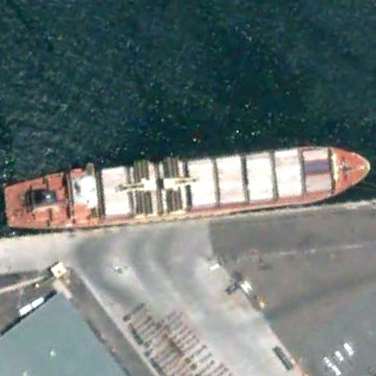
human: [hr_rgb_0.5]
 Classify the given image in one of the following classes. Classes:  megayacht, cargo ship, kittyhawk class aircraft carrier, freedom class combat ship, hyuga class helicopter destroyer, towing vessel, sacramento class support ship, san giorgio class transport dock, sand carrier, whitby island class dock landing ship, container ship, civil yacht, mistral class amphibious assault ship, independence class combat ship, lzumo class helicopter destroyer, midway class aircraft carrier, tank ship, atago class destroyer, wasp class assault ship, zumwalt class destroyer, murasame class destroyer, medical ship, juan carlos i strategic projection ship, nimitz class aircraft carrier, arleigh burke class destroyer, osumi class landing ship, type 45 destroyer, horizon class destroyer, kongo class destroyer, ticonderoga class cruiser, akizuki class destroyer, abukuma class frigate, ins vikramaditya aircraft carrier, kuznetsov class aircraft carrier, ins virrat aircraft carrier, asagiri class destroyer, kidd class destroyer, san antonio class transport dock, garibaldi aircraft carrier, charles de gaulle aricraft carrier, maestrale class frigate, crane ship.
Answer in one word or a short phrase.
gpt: Container ship